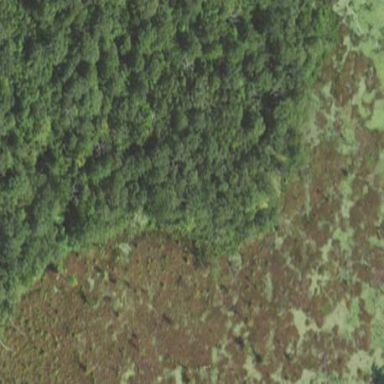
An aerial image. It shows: Swampy wetland area.